Question: I shifted to Mac last week and trying to run python code that i used in my windows machine. However, I could not specify the file path correctly and repeatedly getting error.
File path as seen from machine:

The code i used is as follows:
'''
for line in open('Macintosh HD/Users/mageshpoondi/Documents/2015/Travel/IPL2015-5.5.2015.txt')
'''
I tried including Magesh's MacBook Pro before Macintosh HD, replaced forward slash with backward ones, removed the space between Macintosh & HD...nothing seem to work...getting an error..."No such file or directory".
I am sure this is a trivial question....but fighting for an answer for couple of hours is frustrating.
Can someone help please?
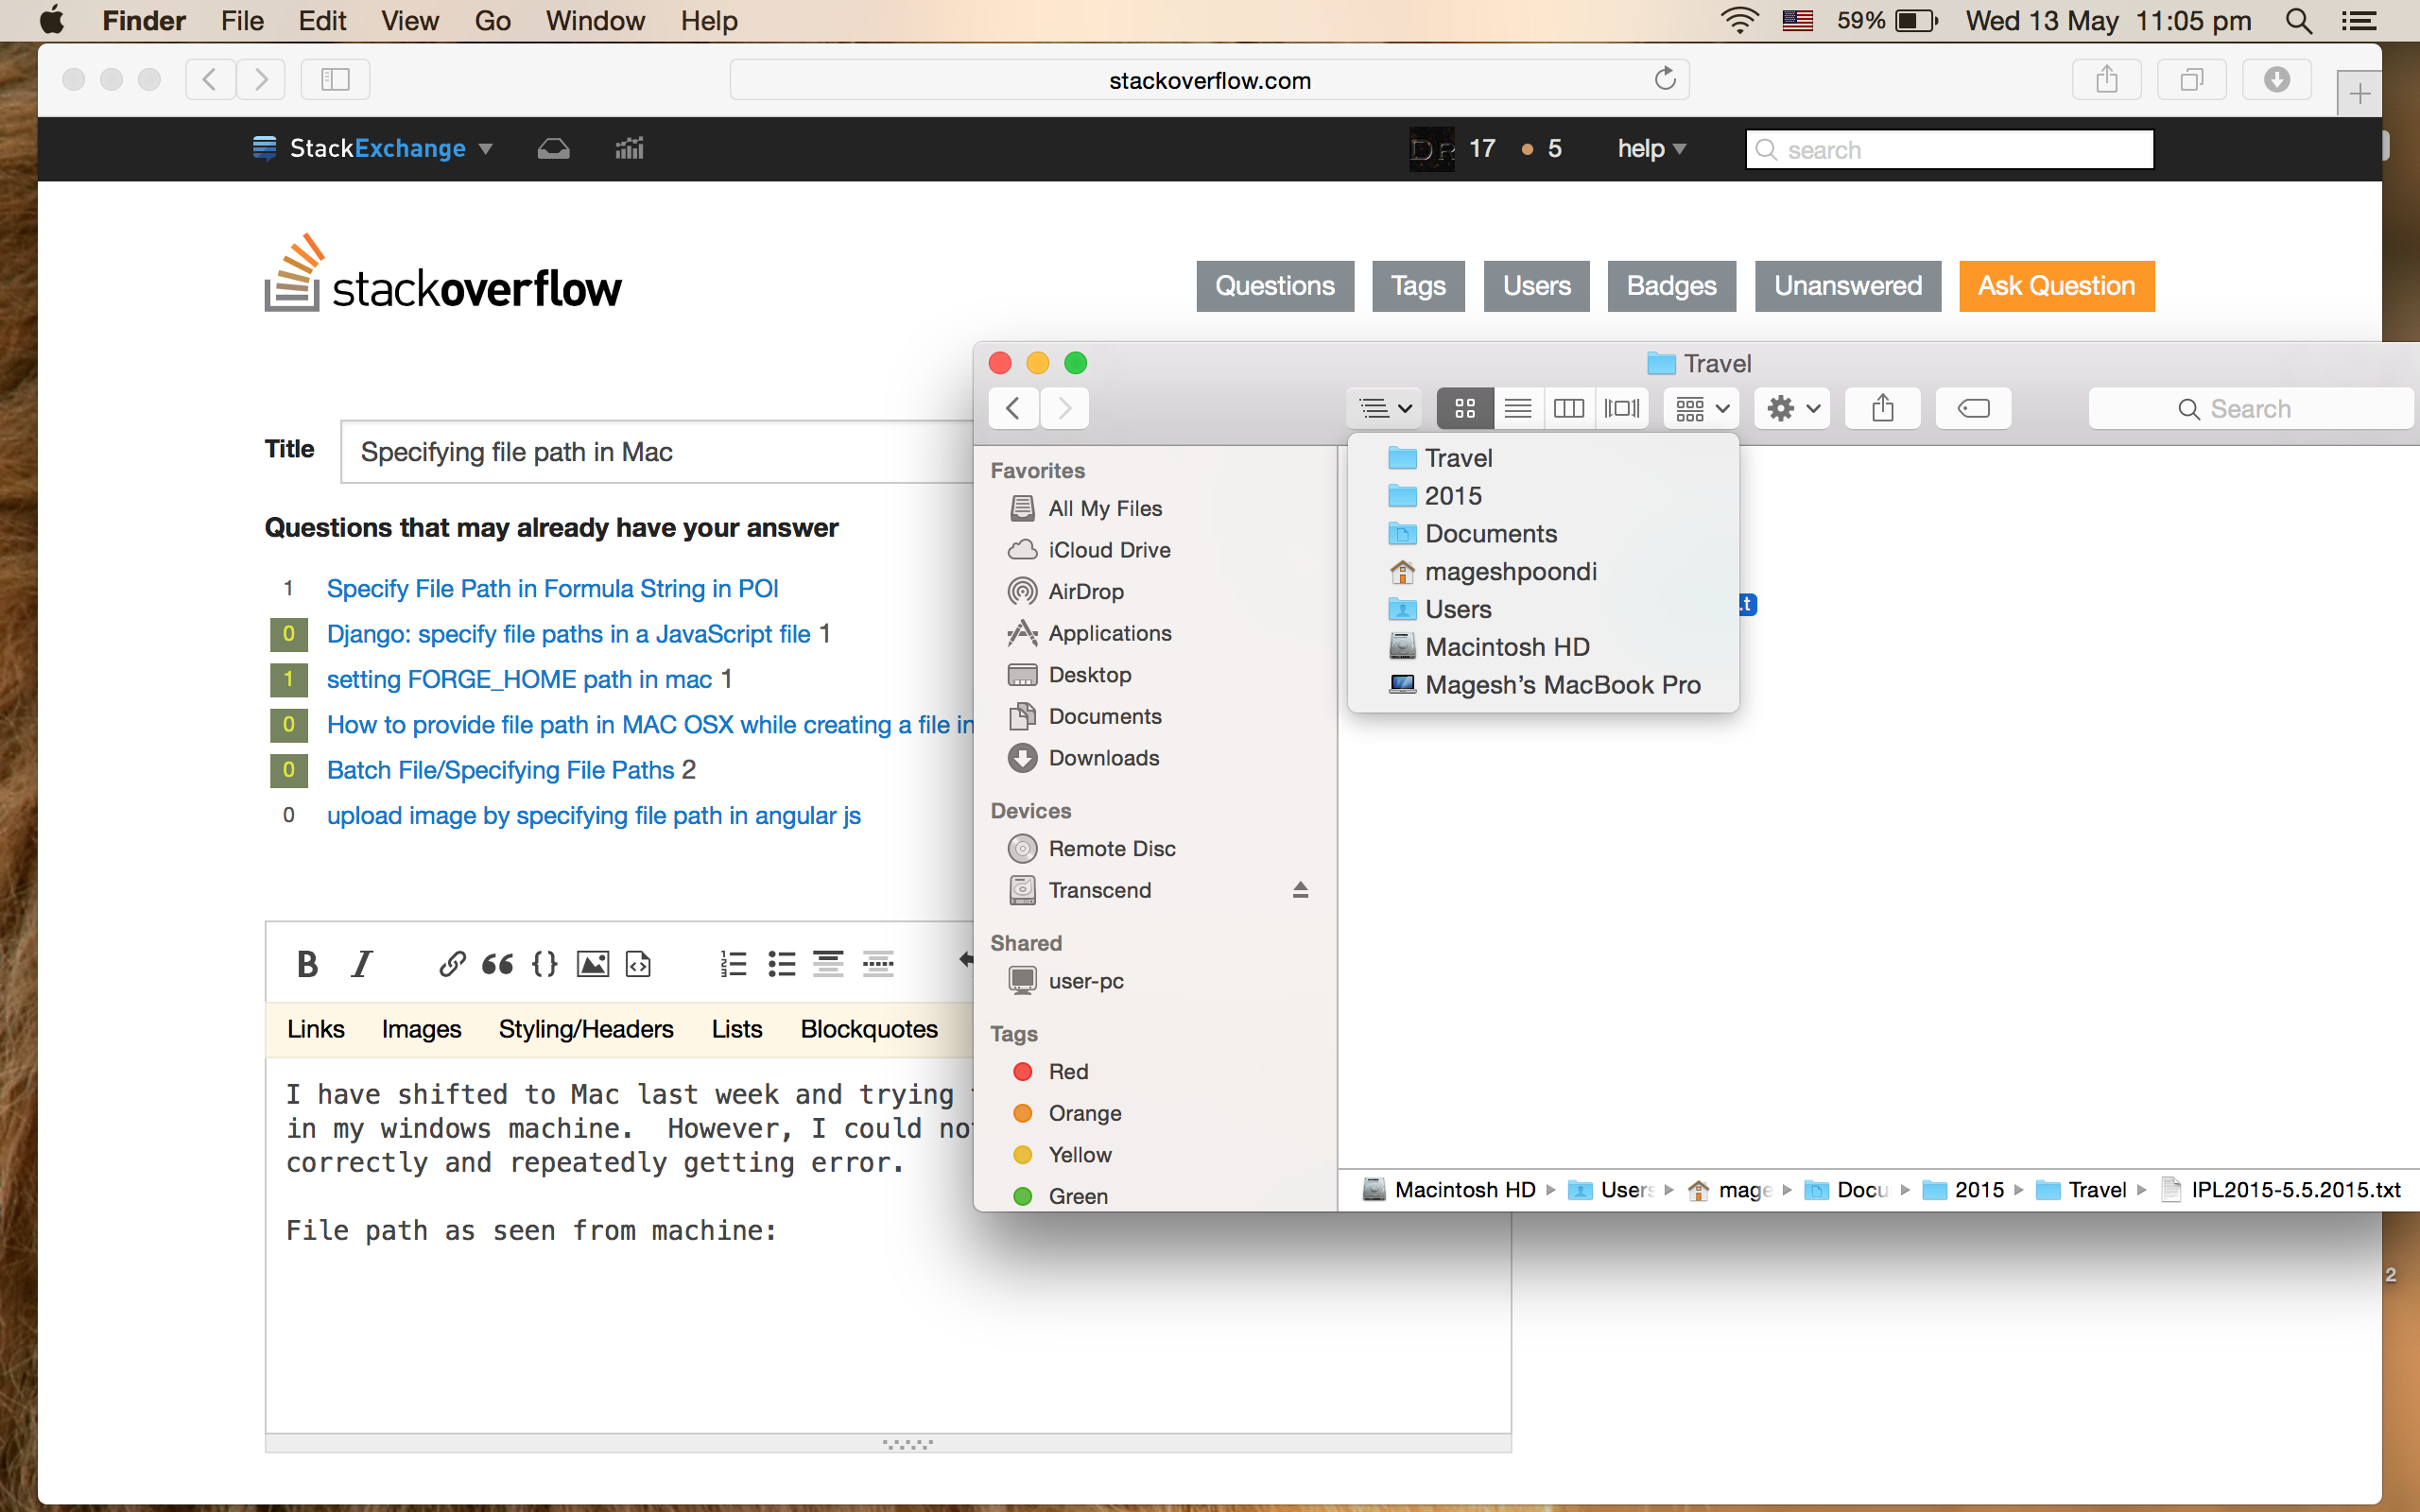
Answer: What you really want is '/Users/mageshpoondi/Documents/2015/Travel/IPL2015-5.5.2015.txt'. It's a standard UNIX path.